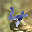
Label: 4